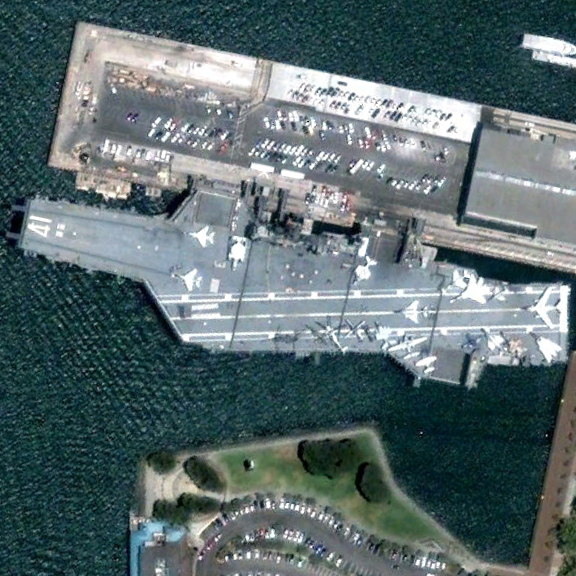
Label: Midway-class_aircraft_carrier